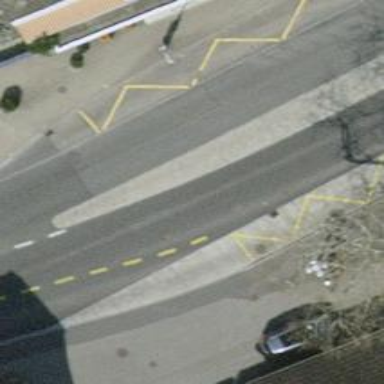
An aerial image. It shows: Public transport stop position.